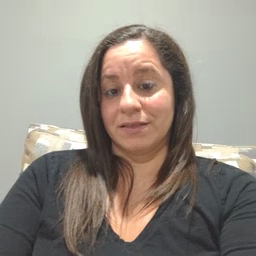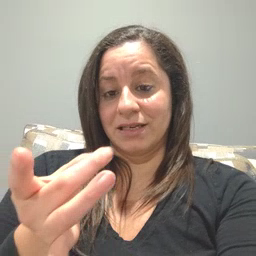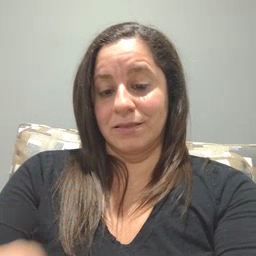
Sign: sticky